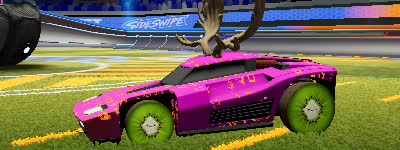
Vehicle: breakout